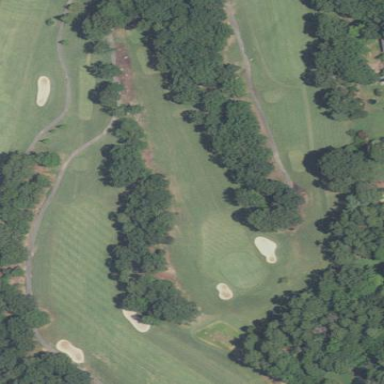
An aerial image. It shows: Golf fairway surrounded by grass.